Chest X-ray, PA view. Patient: 64 years old, sex F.
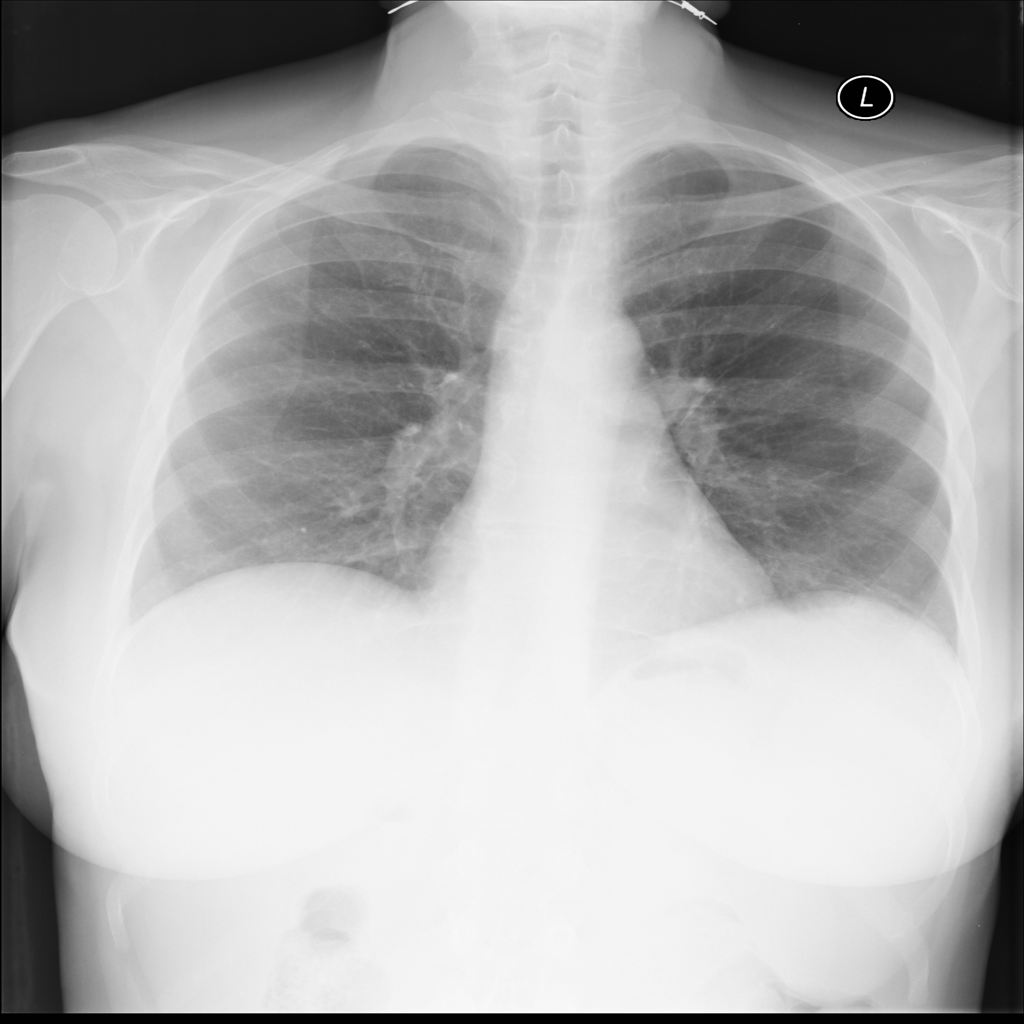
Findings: Infiltration